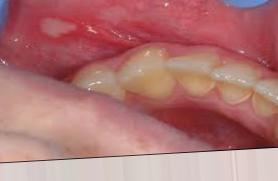
Condition: Mouth Ulcer